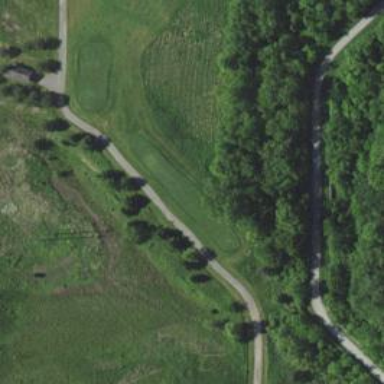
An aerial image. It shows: Golf tee on grassy land.